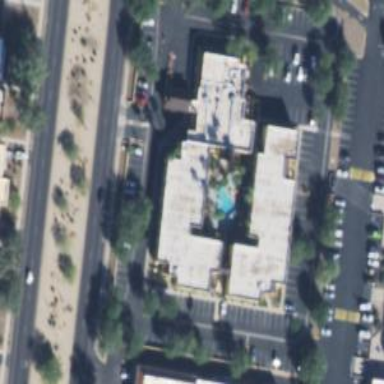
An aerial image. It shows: Hotel building.